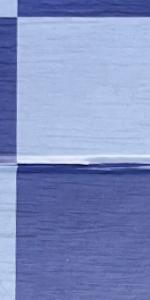
Label: Empty